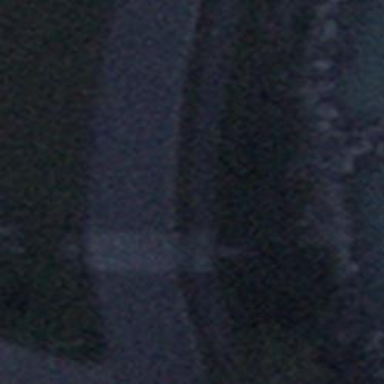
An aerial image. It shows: Path leading to bridge.